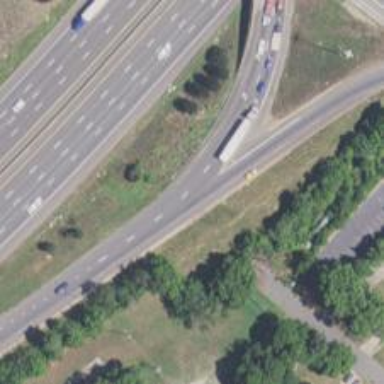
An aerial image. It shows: Motorway junction.